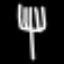
Label: fork